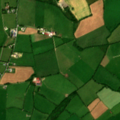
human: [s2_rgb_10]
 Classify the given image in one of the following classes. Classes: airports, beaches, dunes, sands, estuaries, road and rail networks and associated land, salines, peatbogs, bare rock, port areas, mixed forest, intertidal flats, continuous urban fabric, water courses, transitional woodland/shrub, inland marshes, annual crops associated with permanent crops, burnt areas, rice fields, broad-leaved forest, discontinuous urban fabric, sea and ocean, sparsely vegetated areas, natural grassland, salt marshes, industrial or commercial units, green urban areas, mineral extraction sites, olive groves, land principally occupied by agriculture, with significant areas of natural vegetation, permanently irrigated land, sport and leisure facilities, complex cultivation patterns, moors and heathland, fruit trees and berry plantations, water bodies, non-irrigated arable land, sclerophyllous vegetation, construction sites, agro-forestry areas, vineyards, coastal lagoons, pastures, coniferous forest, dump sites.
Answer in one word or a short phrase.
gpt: non-irrigated arable land, pastures